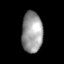
Tissue: lung
Cell type: Endothelial cells
Senescence score: 0.6254
Nuclear area (px): 832
Mean DAPI intensity: 154.144